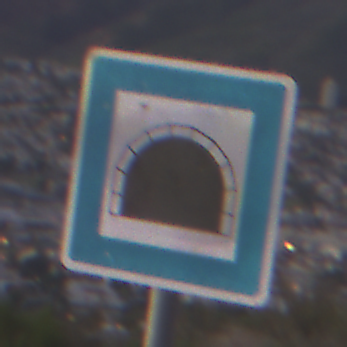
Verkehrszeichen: Tunnel
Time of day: Dawn
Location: Outdoor (RoadRail)
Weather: Clear
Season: NotSpecified
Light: Natural